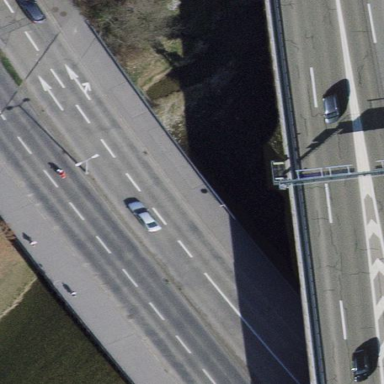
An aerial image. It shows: Bridge with beam structure.